Question: Given:
A point P, circle 1 and circle 2's positions and radii
What is:
The equation for T, the 'mix level' between color 1 and 2 (a value between 0 to 1)
Many radial gradient equations only apply to concentric circles or circles that share a position. I'm looking for something that matches the image below, created using Quartz (Core Graphics). I am writing a GLSL shader, but I need to understand the math first.

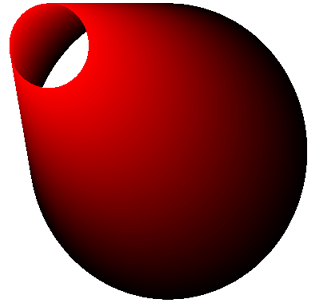
Answer: If this is in 2D, then you can write the parameters of the circle that your point lies on as:
'''
x3=T*x1+(1-T)*x2
y3=T*y1+(1-T)*y2
r3=T*r1+(1-T)*r2
'''
EDIT: Of course, that circle can be represented as:
'''
(x3-xP)^2+(y3-yP)^2=r3^2
'''
You can substitute the first 3 equations into the last (and remember that (xP, yP) is your point) to get 1 equation with only T as a variable that is quadratic in T, so it is easy to solve for T. Doing so gives us:
'''
T=(-r2*(r1-r2)+(x1-x2)*(x2-xP)+(y1-y2)(y2-yP)
{+-}sqrt(r2^2*((x1-xP)^2+(y1-yP)^2)-2*r1*r2*((x1-xP)*(x2-xP)
+(y1-yP)*(y2-yP))+r1^2*((x2-xP)^2+(y2-yP)^2)
-(x2*y1-xP*y1-x1*y2+xP*y2+x1*yP-x2*yP)^2))
/((r1-r2)^2-(x1-x2)^2-(y1-y2)^2)
'''
I know that that is a bit hard to read, but it is not actually that bad mathematically. It is just addition, multiplication, and squaring (which is really just multiplication).